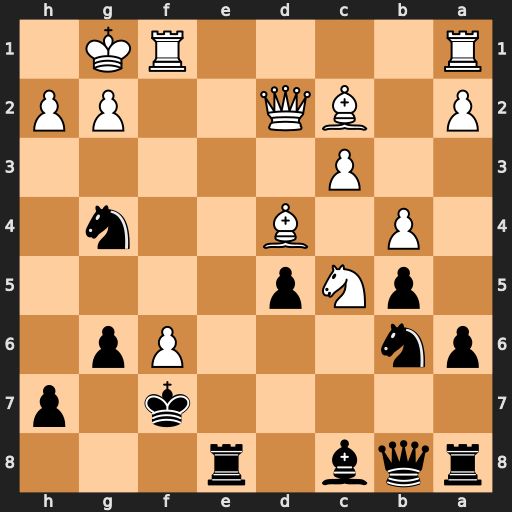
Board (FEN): rqb1r3/5k1p/pn3Pp1/1pNp4/1P1B2n1/2P5/P1BQ2PP/R4RK1
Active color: b
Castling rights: -
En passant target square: -
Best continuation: Qxh2#